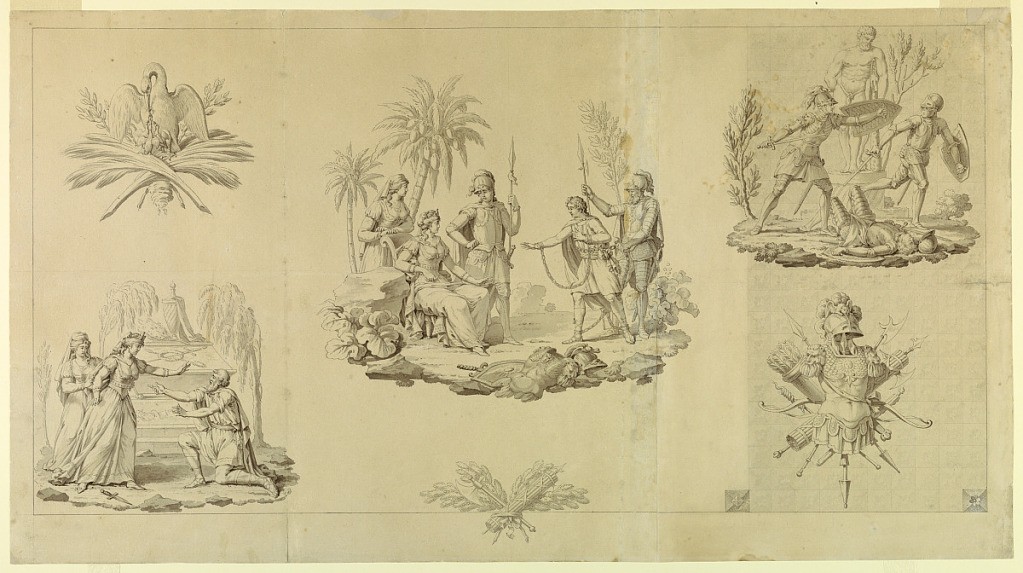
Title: Unfinished cartoon for cotton printing: Unidentified subject
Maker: B. M. Lebert, 1759–1836
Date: ca. 1820
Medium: Pen and grey washes on cream-colored paper (mounted)
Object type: Drawing
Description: The design for a textile shows three scenes from an unidentified play or novel of historical subject. Lower left: a bearded figure kneel in supplication before two women, with a tomb monument in the background; center, a prisoner in chains, accompanied by two soldiers, is brought before two women, in a tropical setting with palm trees; upper right, two artmed soldiers flee from a third, apparently slain, with the statue of the Farnese Hurcules in the background. Three trophies complete the composition: articles of war and peace; lower right, a trophy composed of armor. A single indication for ground patterning is given.